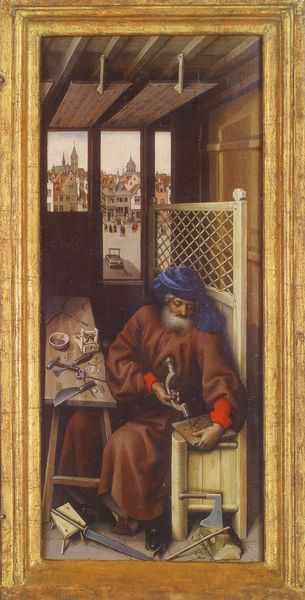
Titel: Mérode-Triptychon
Künstler: Robert Campin
Institution: New York, The Metropolitan Museum of  Art
Schlagwörter: blau, gemälde, hand, himmel, mann, sitzen, stadt, braun, fenster, holz, hut, kleid, raum, tisch, zimmer, ausblick, rot, hochformat, alt, bart, hemd, messer, rahmen, niederlande, häuser, gitter, gold, decke, arbeit, kopfbedeckung, perspektive, arbeiten, platz, bank, schemel, balken, innenansicht, stube, bretter, stadtansicht, brett, kunst, löcher, altar, handwerk, handwerker, schreiner, säge, tischler, werkstatt, werkzeug, axt, hammer, zimmermann, marktplatz, beil, turban, arabien, schnitzen, josef, heilige familie, spätgotik, werkbank, werkzeuge, bohrer, meißel, bohren, #werkezug, meister von flemalle, flemalle, handbohrer